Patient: sex M, age 67
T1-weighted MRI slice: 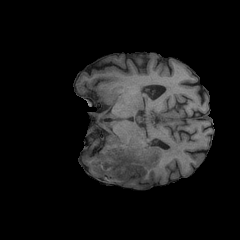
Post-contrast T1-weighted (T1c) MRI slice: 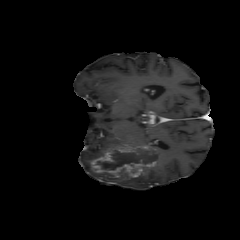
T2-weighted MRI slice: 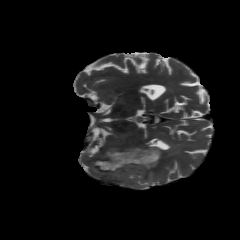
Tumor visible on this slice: yes
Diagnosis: Glioblastoma, IDH-wildtype
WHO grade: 4